Question: I'm trying to import a pipe-delimited text file into a dataset via C#. Some of the columns are not importing the headers.
This is my source data:
'''
Apple|Orange|Banana|Grape|Mango|Guava|Apricot|Pear|Peach
0C025X0|530335|WEROERWORUWEORWEU||Misc.||0|1|0
'''
Here is my code:
'''
bool conversionStatus = true;
//instantiate new Excel Object
Application xlApp = new Application();
_Workbook wb = null;
if (xlApp == null)
{
Console.WriteLine("Excel is not properly installed!!");
Console.ReadLine();
return false;
}
//OleDbConnection conn = new OleDbConnection("Provider=Microsoft.Jet.OleDb.4.0; Data Source = " + Path.GetDirectoryName(filePath) + "; Extended Properties = "text;HDR=No;FMT=TabDelimited"");
OleDbConnection conn = new OleDbConnection("Provider=Microsoft.Jet.OleDb.4.0; Data Source = " + Path.GetDirectoryName(filePath) + "; Extended Properties = "text;HDR=No"");
conn.Open();
OleDbDataAdapter adapter = new OleDbDataAdapter("SELECT * FROM " + Path.GetFileName(filePath), conn);
DataSet ds = new DataSet("Temp");
adapter.Fill(ds);
'''
My formatting is being set in a schema.ini file which looks like this:
'''
[Master.txt]
Format=Delimited(|)
ColNameHeader=False
'''
The following is how the data looks in the dataset.

Does anyone know why some headers are being included, while others are not?
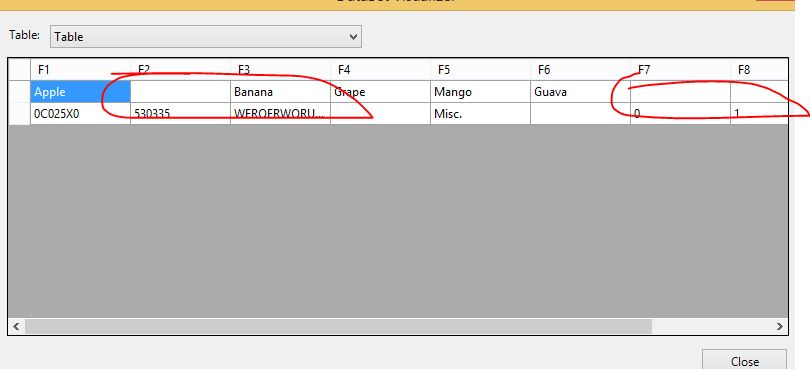
Answer: I can reproduce your situation and I have solved it changing the 'schema.ini' file to
'''
[Master.txt]
Format=Delimited(|)
ColNameHeader=False
Col1=Name1 Text Width 100
Col2=Name2 Text Width 100
Col3=Name3 Text Width 100
Col4=Name4 Text Width 100
Col5=Name5 Text Width 100
Col6=Name6 Text Width 100
Col7=Name7 Text Width 100
Col8=Name8 Text Width 100
Col9=Name9 Text Width 100
'''
Setting the column list with a sample 'name and type' seems to fix the problem.
After a bit of research I noticed the fact that the missing values are from columns that have values of conflicting type.
For example, the column F2 should contain the word ORANGE in the first line, but the following line contains a number and the same happens in all the other columns with the missing values. So I think that the Text Driver has decided to give a numeric type to the columns and, of course, cannot represent string values in that column.
Now to check this theory I have added these lines to your code:
'''
adapter.Fill(ds);
DataTable dt = ds.Tables[0];
Console.WriteLine(dt.Columns["F2"].DataType); // prints Int32
'''
Bingo. The driver has choosen the DataType Int32 for the column F2 and the word ORANGE cannot be shown there.
To fix it then you could add to your schema.ini the column names with their datatype to avoid ambiguity between the actual column values.